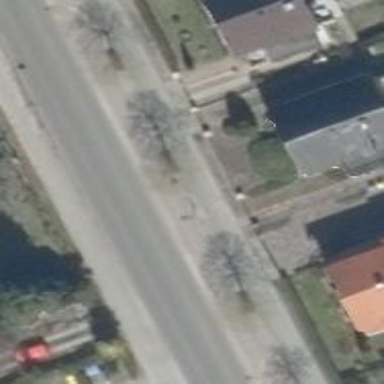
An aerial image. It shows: Broadleaved deciduous tree commonly found along the streets.